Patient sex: F
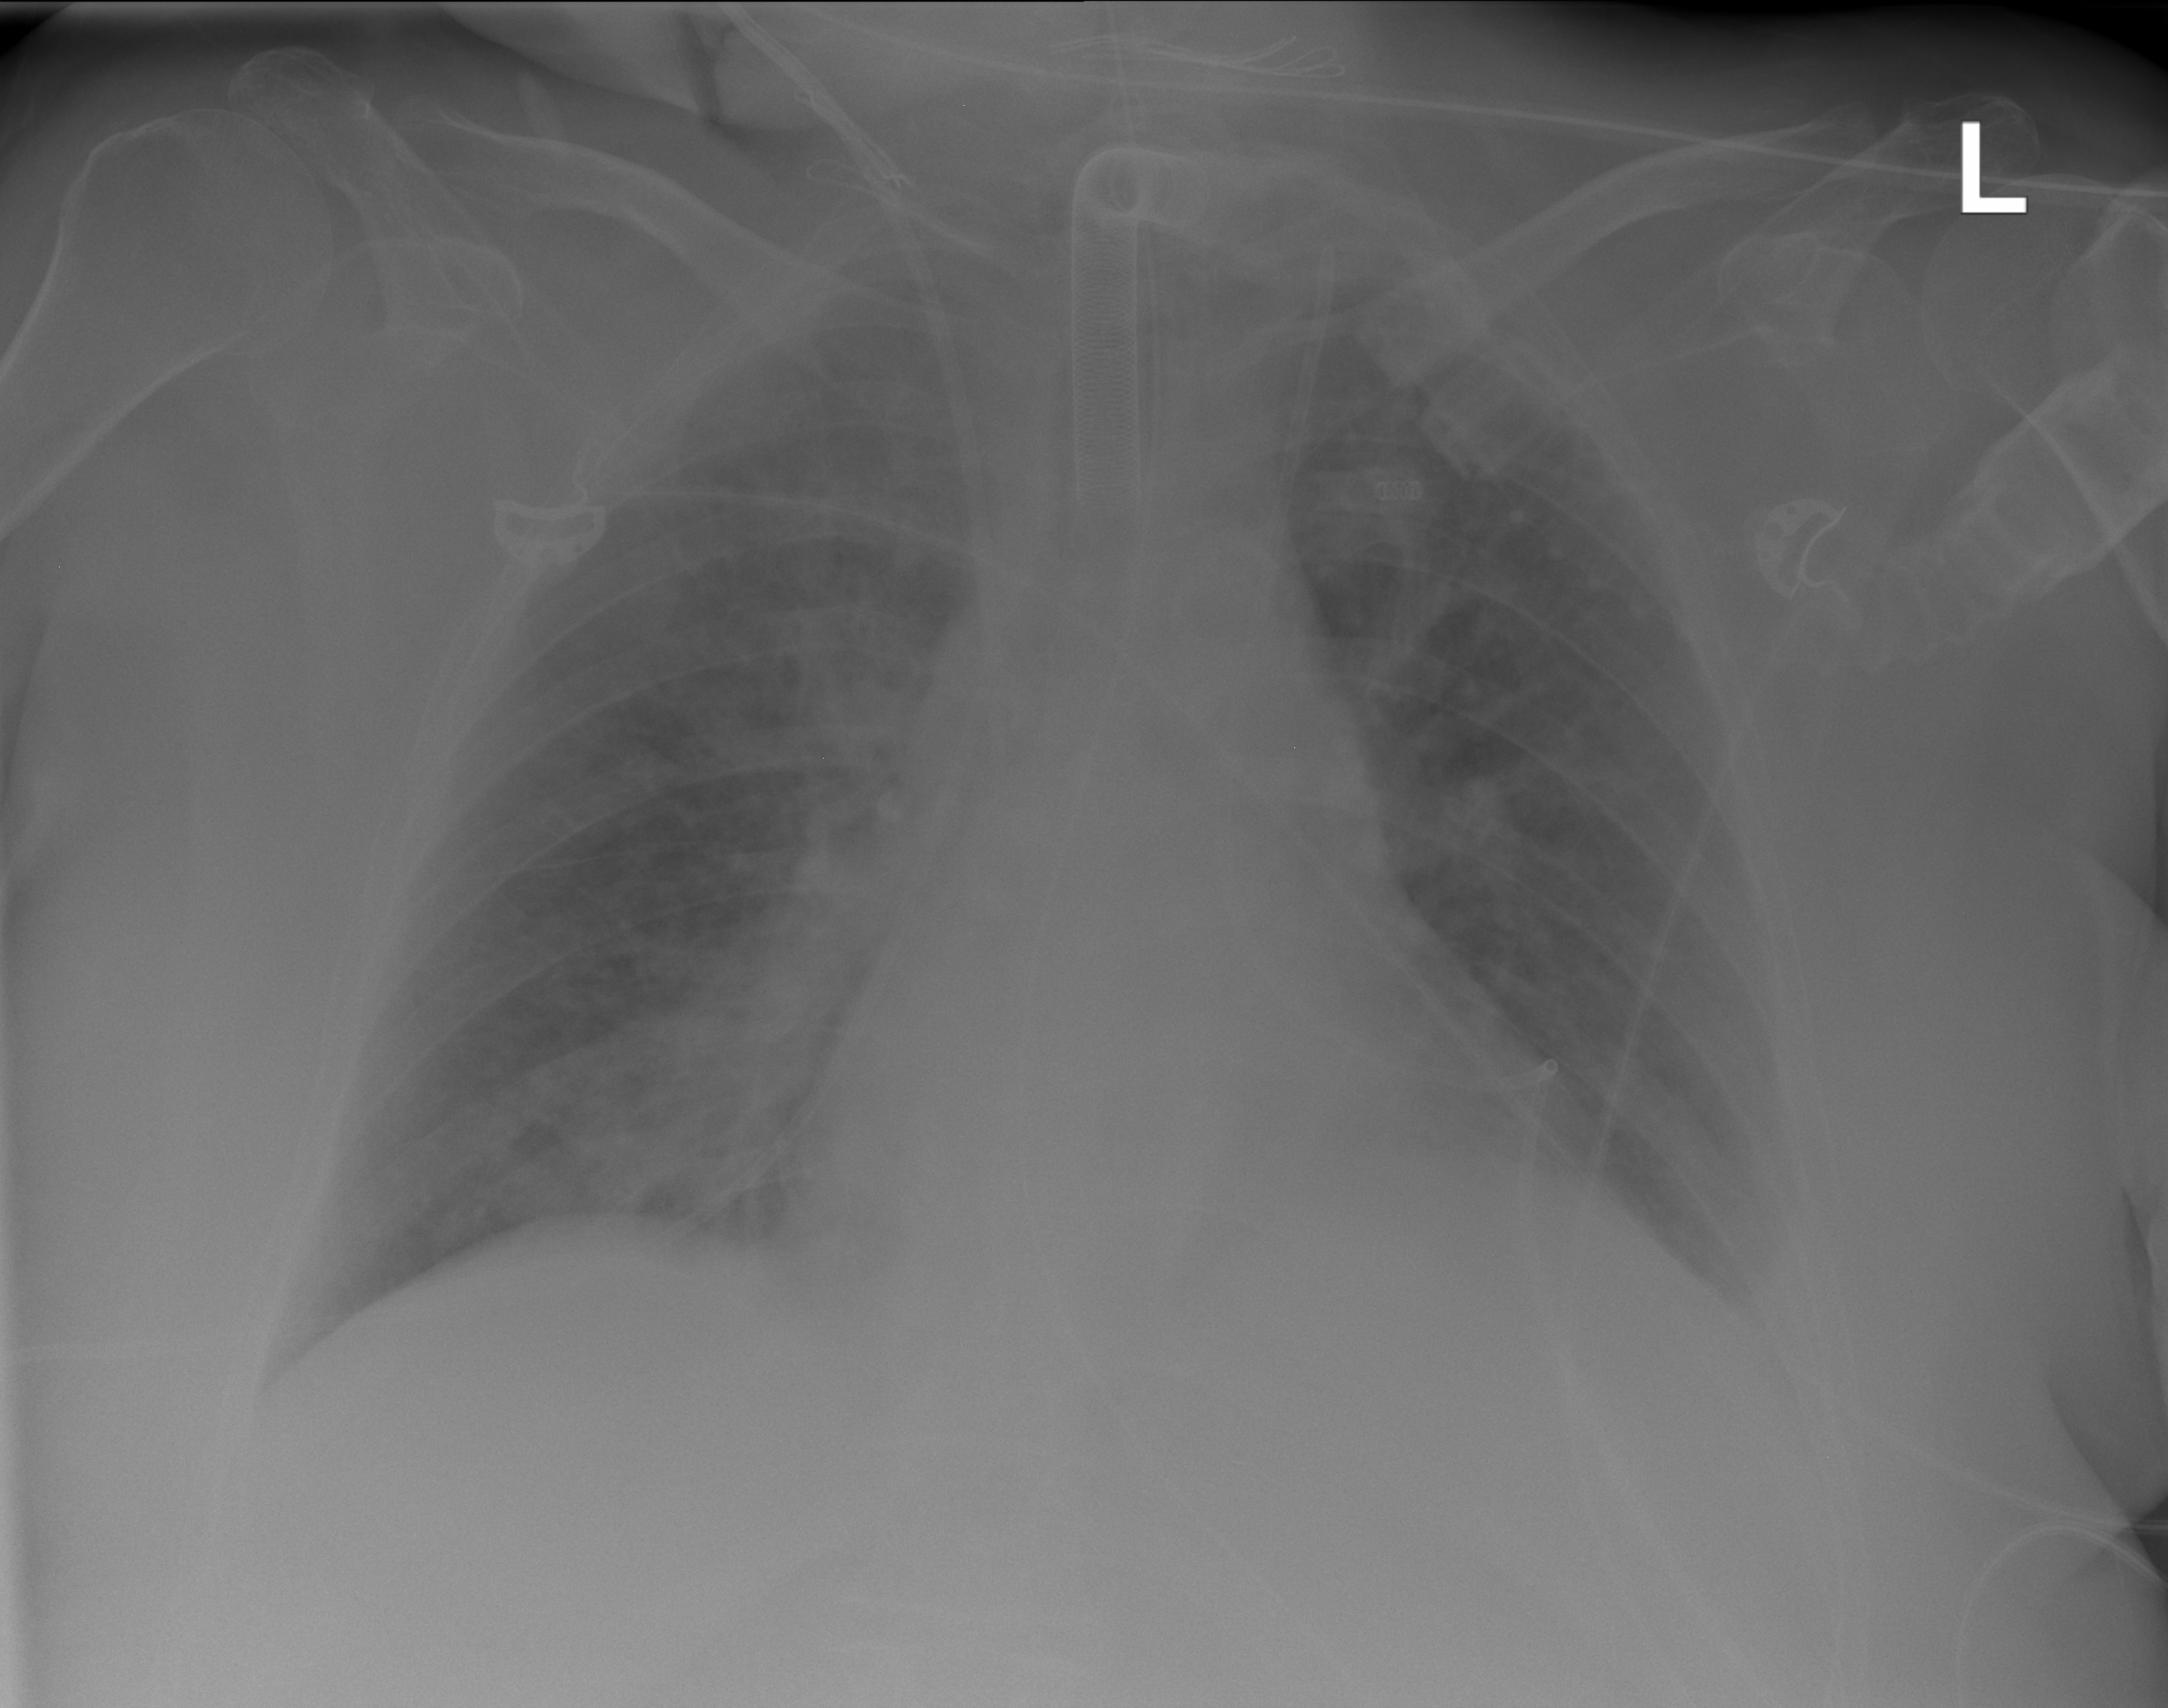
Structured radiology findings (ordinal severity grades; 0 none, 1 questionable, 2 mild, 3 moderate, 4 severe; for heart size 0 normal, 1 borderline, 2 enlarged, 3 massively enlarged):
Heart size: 1
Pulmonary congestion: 2
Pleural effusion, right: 0
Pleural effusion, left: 0
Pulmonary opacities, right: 3
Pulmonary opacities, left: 2
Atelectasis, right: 0
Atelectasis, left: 0